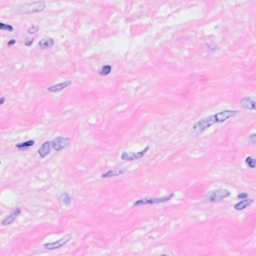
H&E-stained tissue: Breast